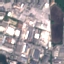
Label: Industrial